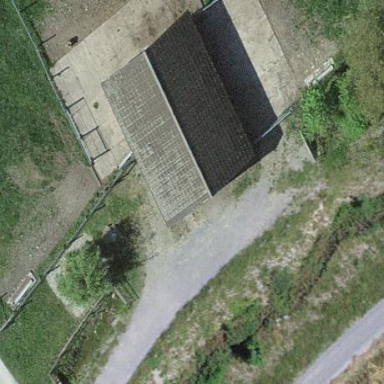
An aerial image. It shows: Rural barn.